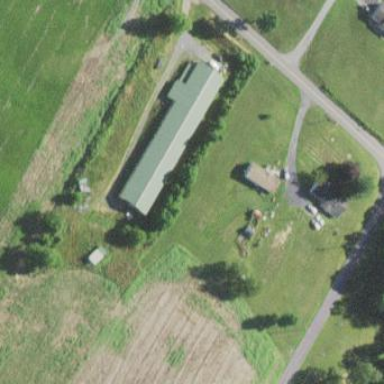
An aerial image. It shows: Farm auxiliary building.